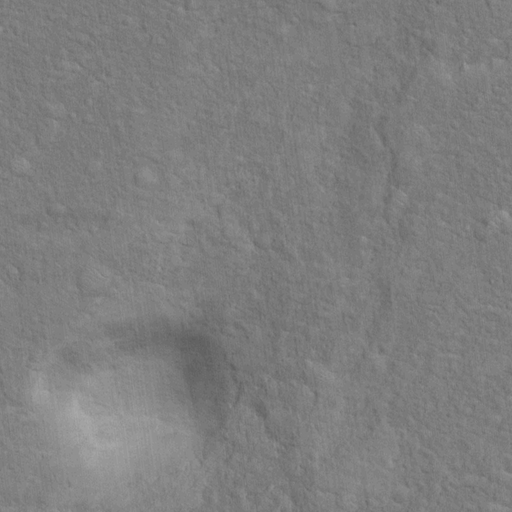
Objects detected: cone